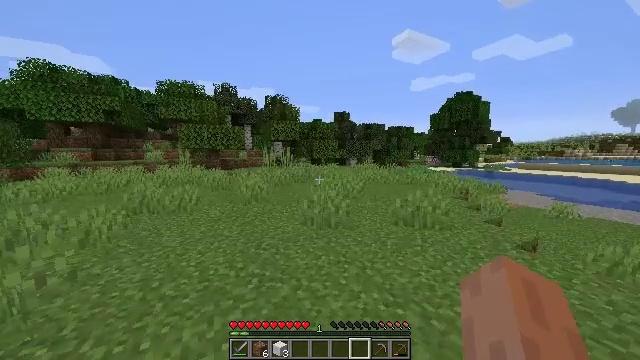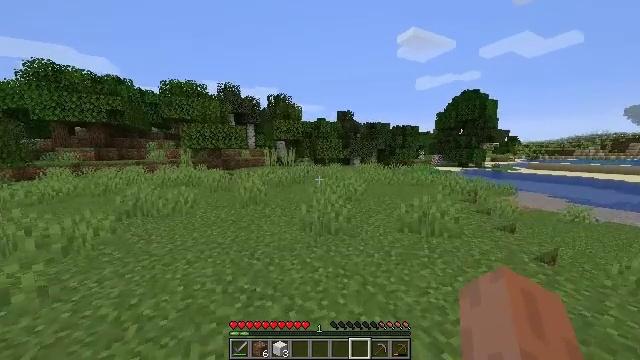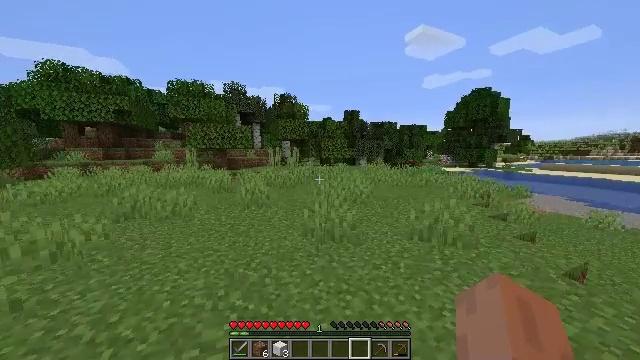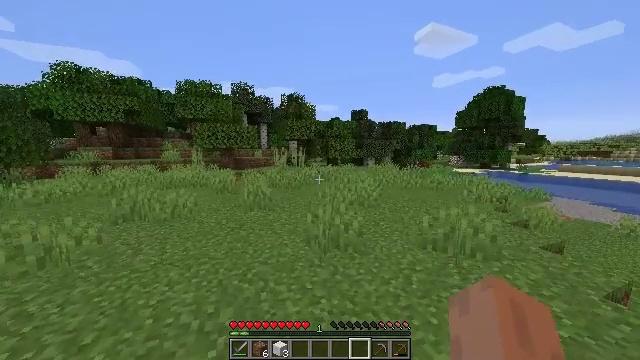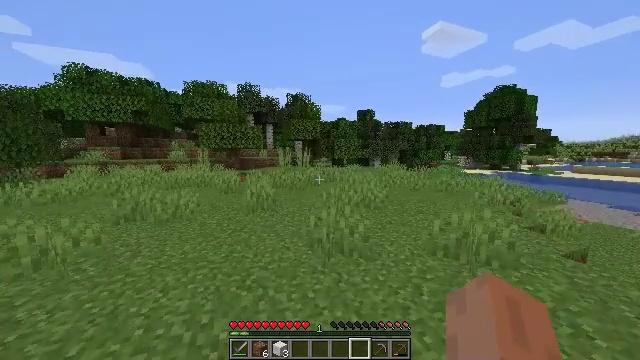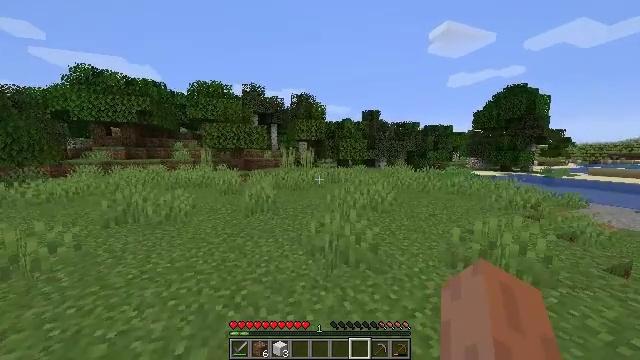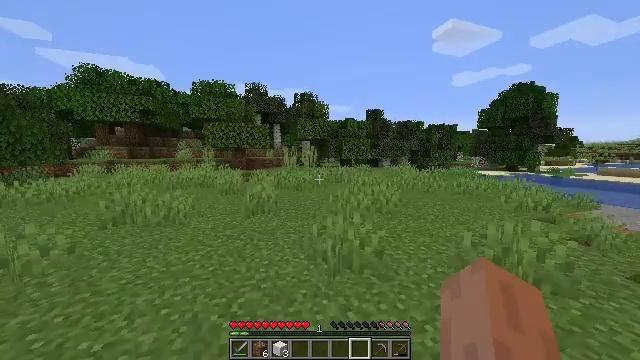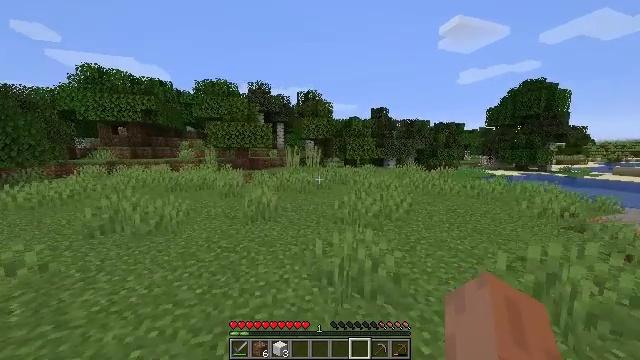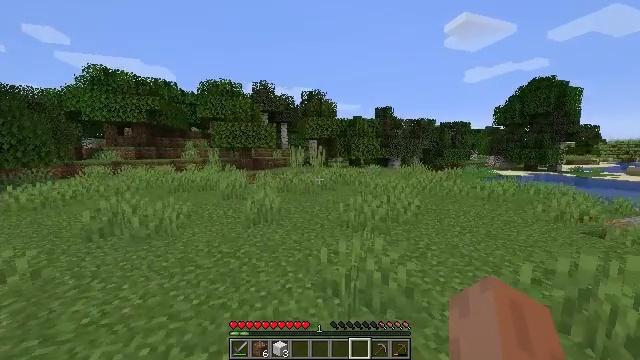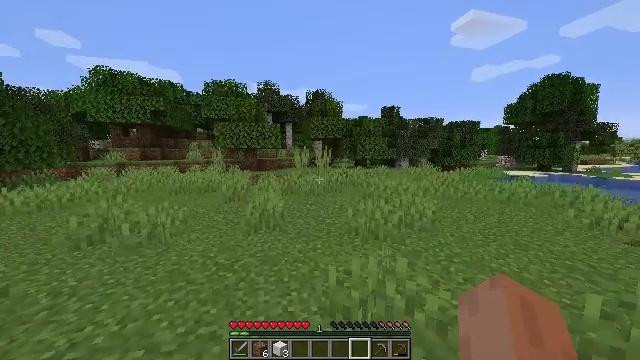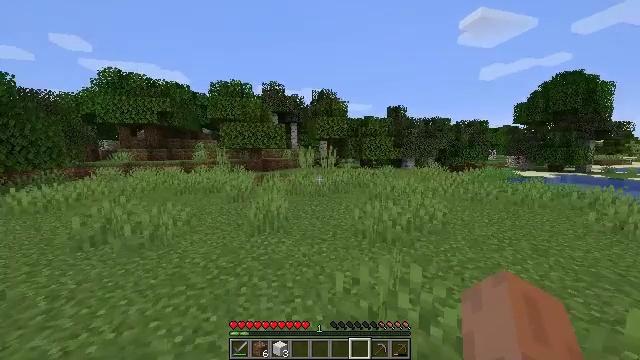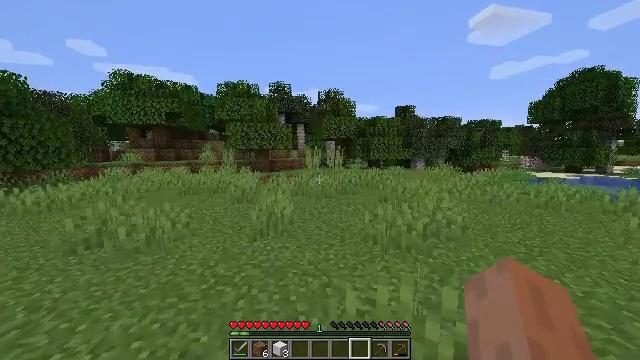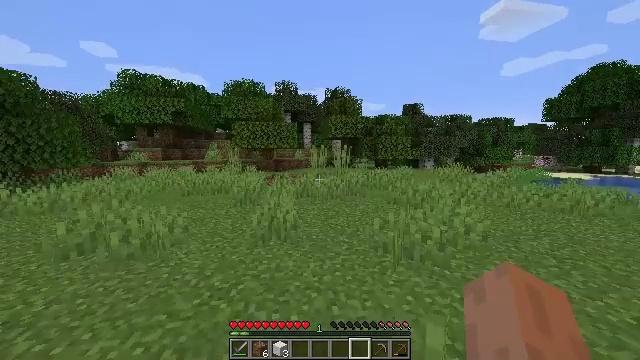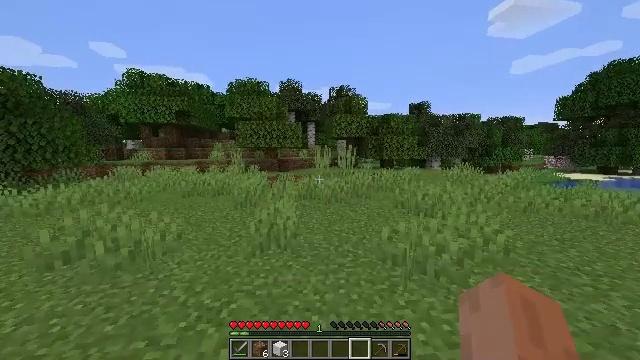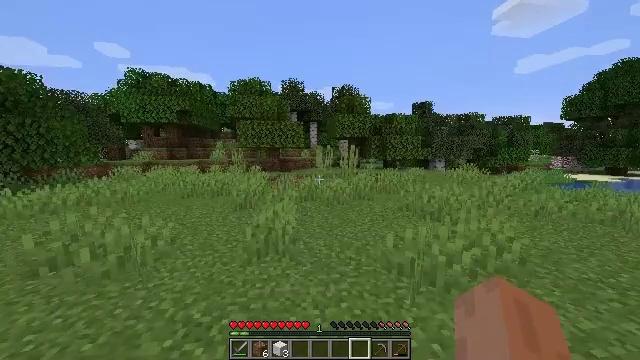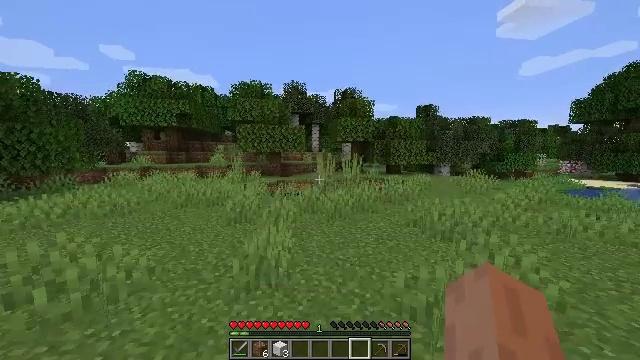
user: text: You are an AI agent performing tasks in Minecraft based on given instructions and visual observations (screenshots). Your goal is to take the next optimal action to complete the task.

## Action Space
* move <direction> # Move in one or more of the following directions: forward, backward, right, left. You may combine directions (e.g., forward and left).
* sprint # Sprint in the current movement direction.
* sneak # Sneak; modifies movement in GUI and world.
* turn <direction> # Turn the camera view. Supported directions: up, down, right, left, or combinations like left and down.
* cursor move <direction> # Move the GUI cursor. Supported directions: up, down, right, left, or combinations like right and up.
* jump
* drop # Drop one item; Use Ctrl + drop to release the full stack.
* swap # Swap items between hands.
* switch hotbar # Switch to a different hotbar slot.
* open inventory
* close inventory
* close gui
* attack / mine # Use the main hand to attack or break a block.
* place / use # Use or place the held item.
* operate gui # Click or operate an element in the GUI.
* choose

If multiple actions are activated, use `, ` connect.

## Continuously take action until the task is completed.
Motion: motion action
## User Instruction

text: Craft cooked mutton with raw mutton and coal in the furnace.
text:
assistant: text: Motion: move forward, turn left
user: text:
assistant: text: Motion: move forward, turn left
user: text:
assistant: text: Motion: move forward, turn left
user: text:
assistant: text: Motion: move forward, turn left
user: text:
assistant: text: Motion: move forward, turn left
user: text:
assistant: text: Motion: move forward
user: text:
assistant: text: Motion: move forward, turn left
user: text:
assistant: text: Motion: move forward, turn left
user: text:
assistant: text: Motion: move forward, turn left
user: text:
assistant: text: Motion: move forward, turn left
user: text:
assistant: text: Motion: move forward, turn left
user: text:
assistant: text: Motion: move forward, turn left
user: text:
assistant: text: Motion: move forward, turn left
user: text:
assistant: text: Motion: move forward
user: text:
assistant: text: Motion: move forward, jump
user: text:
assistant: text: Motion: move forward, jump
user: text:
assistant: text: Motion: move forward, jump
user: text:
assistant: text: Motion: move forward, jump
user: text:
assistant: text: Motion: move forward, jump
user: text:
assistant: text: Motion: move forward, jump
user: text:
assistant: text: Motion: move forward, jump
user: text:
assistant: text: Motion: move forward, jump
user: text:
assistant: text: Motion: move forward, jump
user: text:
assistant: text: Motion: move forward, jump
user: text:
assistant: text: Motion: move forward, jump
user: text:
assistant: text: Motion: move forward, jump
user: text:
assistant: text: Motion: move forward, jump
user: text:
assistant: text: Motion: move forward, jump
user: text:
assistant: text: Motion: move forward, turn right and down, jump
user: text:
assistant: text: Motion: move forward, turn right and down, jump